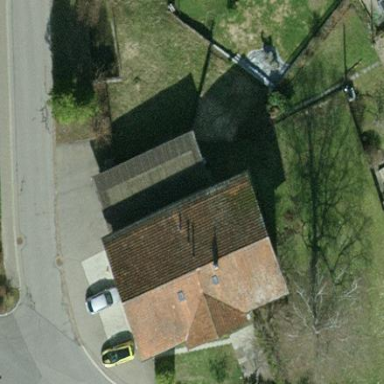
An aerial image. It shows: View of roof of building.